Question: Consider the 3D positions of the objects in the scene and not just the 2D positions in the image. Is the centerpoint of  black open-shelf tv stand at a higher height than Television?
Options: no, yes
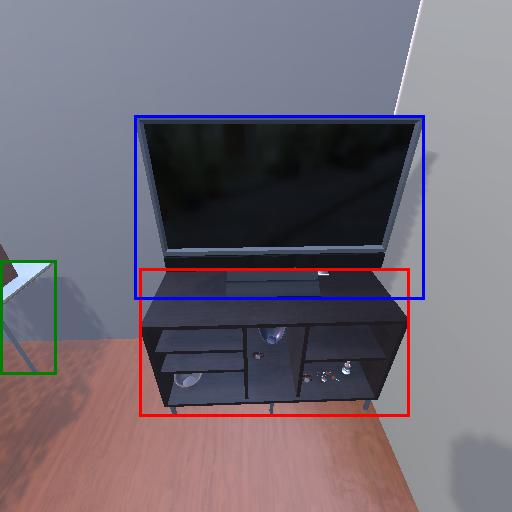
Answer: no